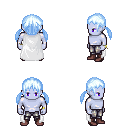
a pixel art fantasy rpg character, male body template, dark elf, purple skin, white cape, metal pants, white cyan twin-tailed hairstyle, bracelets, maroon shoes, four views (front, back, left, right), 2x2 character sprite sheet, small pixel art, hard edges, no anti-aliasing